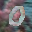
Label: 0